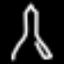
Label: The Eiffel Tower